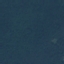
Label: Forest